Field crop: maize
Growth stage: 2
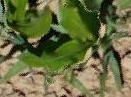
Species: maize